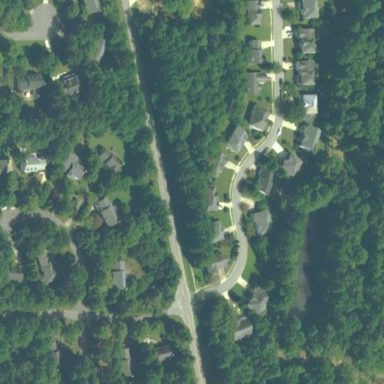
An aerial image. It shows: Residential neighbourhood.